Aerial crown-view tile of a tropical tree (Barro Colorado Island, Panama), acquired 20241014:
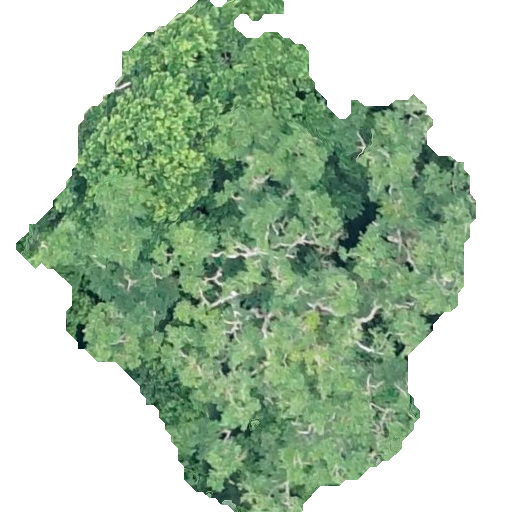
Species: Simarouba amara
GBIF accepted scientific name: Simarouba amara
Crown area: 227.273 m²